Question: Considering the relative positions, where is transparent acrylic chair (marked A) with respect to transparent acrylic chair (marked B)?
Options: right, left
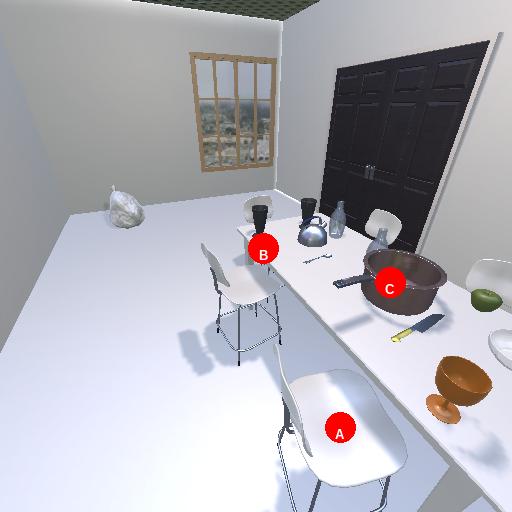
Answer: right